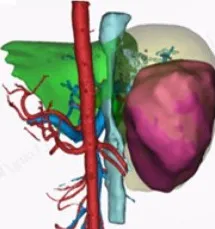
3D visualization pictures. (A-F) 3D visualization clearly reconstructed the hepatic vein, hepatic artery, portal vein, and tumor feeding artery. The 3D visualization pictures from different angles are presented.
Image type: radiology (ct)